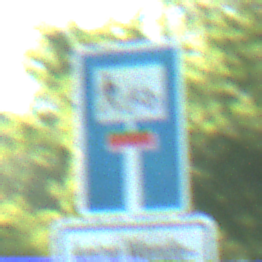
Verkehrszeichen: SackgasseRadverkehrFussgaengerDurchlaessig
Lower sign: HinweisGeaenderteVorfahrtVerkehrsfuehrungVerkehrsregelung3
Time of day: MorningAfternoon
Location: Outdoor (Nature)
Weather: Clear
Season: NotSpecified
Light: Natural